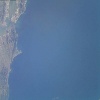
Label: water